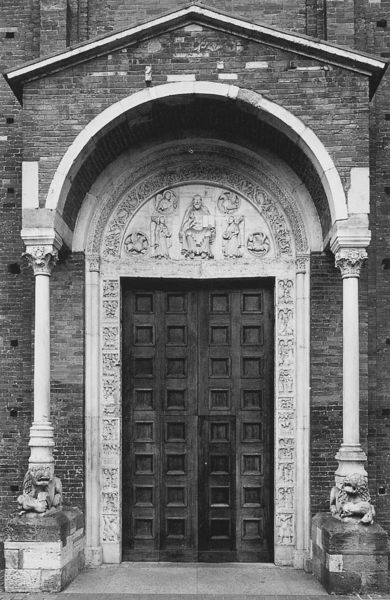
Titel: Hauptportal der Abteikirche San Silvestro
Standort: Nonantola, S. Silvestro (EU - I - Emilia-Romagna)
Schlagwörter: gott, kämpfer, mann, weiß, sitzen, ausschnitt, holz, pfeiler, schwarz, säule, säulen, tür, dach, gebäude, ornament, architektur, sockel, stein, kirche, gewand, rund, engel, relief, türen, giebel, backstein, rundbogen, detail, ornamente, tor, foto, fotografie, eingang, buch, dom, schwarzweiß, kapitelle, portal, löwen, jesus, apsis, kasetten, kassetten, heilige, sakral, tympanon, hauptportal, holztüren, kirchentür, hildesheim, bernward